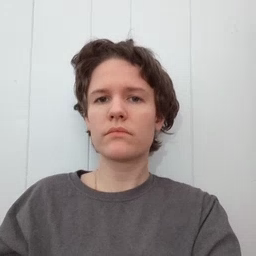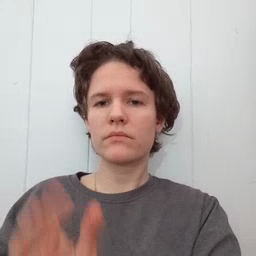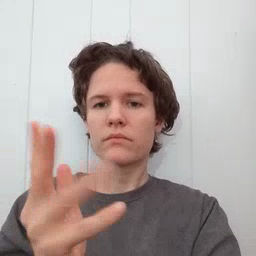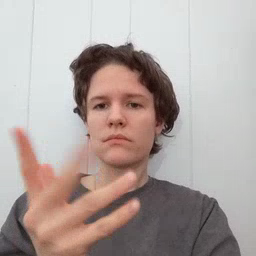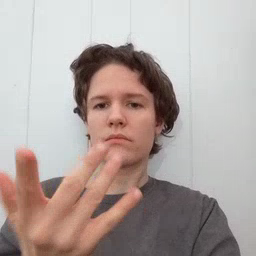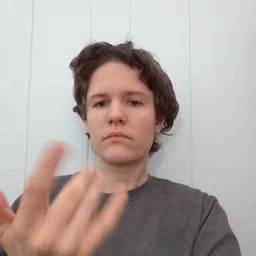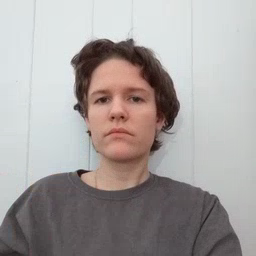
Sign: finger